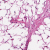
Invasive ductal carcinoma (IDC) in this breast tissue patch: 0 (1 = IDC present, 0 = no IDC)